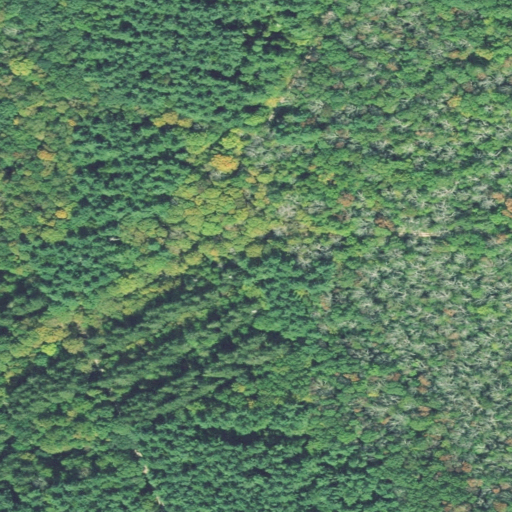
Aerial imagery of mountain in Connecticut named Stone Hill containing mixed forest, evergreen forest, deciduous forest, open development, and grassland